Question: I have an existing Select2 dropdown that is generated by my framework (Yii). Unfortunately there's no way to specify a placeholder. Is there any way to add it afterwards?
The dropdown is generated as follow:
'$form->inputRow(TbInput::TYPE_SELECT2, $model, 'id_tecnico', null, array('data' => $utenti,'class' => 'span12 adaptContainerCssClass',));'

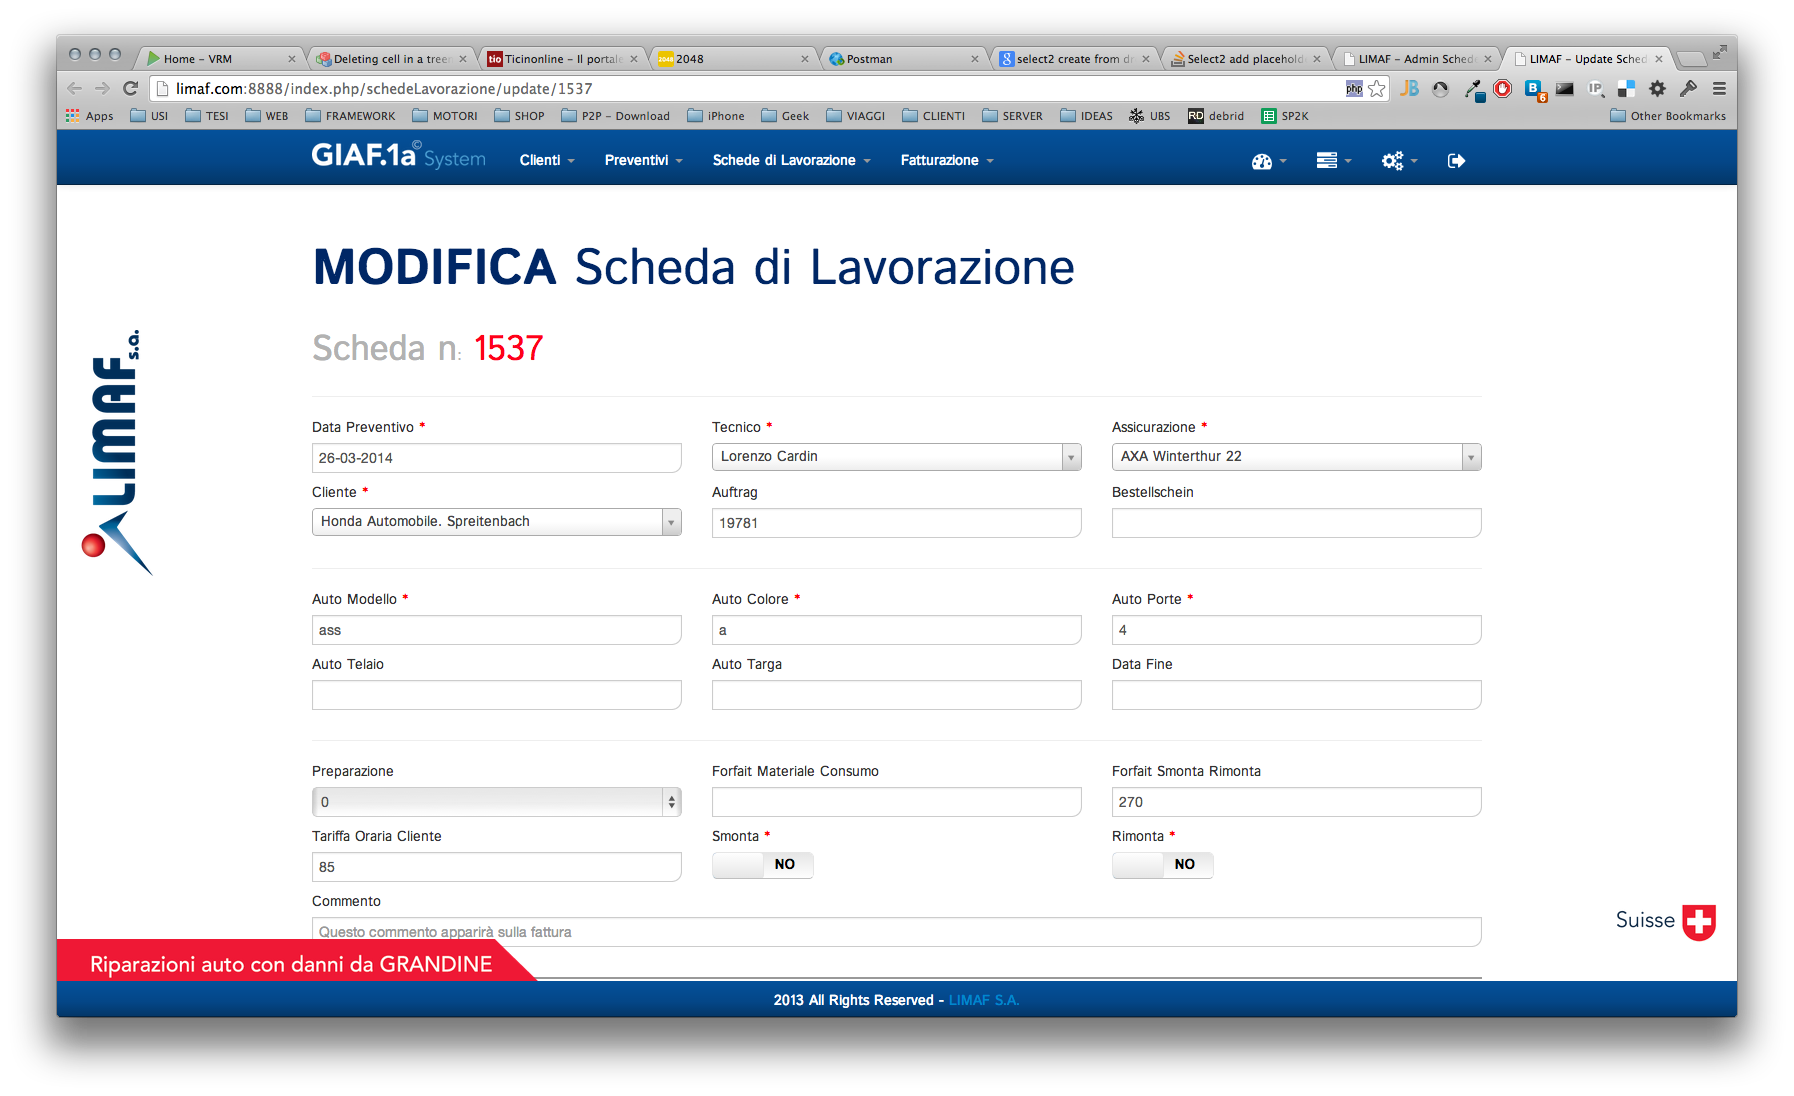
Answer: There's not a programmatic way to do it with select2 options, but you can modify the text with jQuery after select2 has initialized:
'$('.select2-chosen').text("New Placeholder Text");'
The '.select2-chosen' element is the span that wraps the placeholder text.